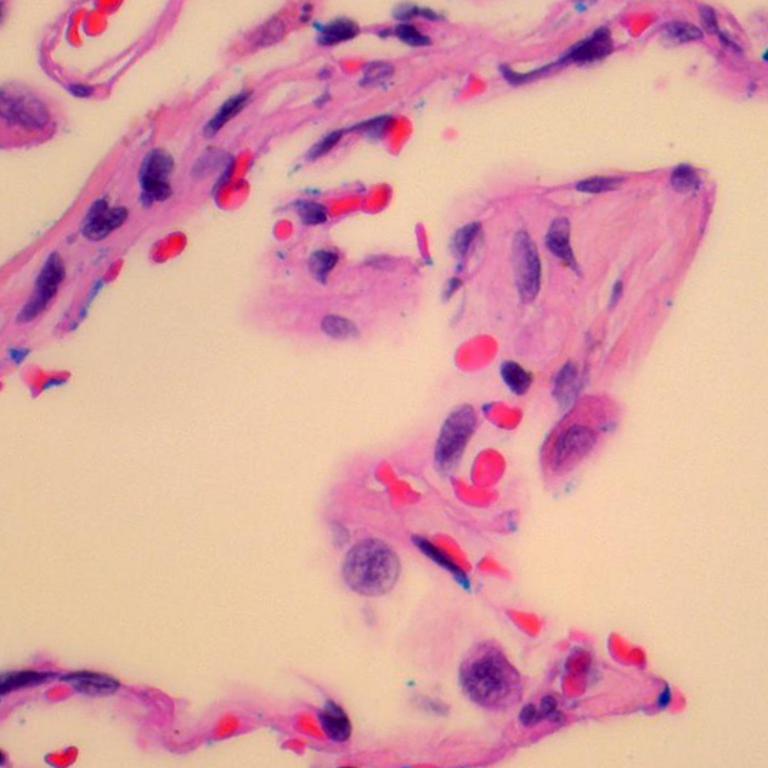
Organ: lung
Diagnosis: benign